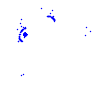
Particle: electron